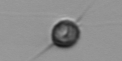
Label: Acanthoica_quattrospina